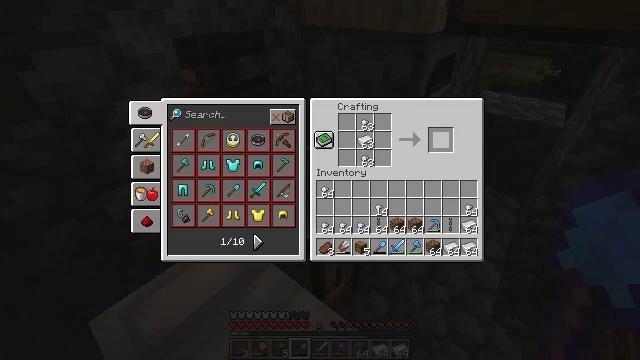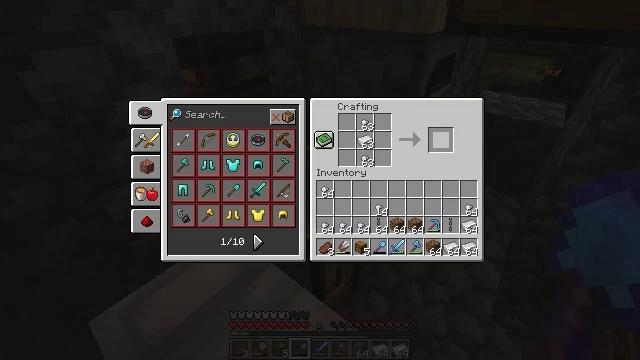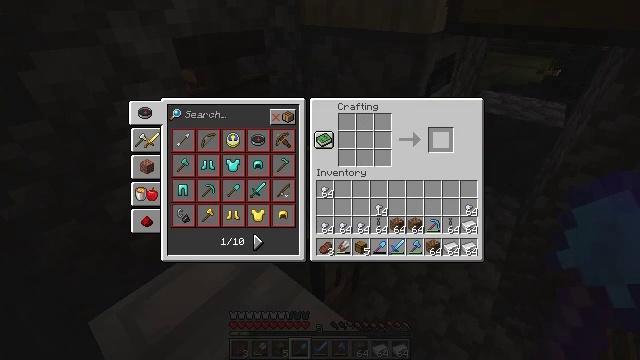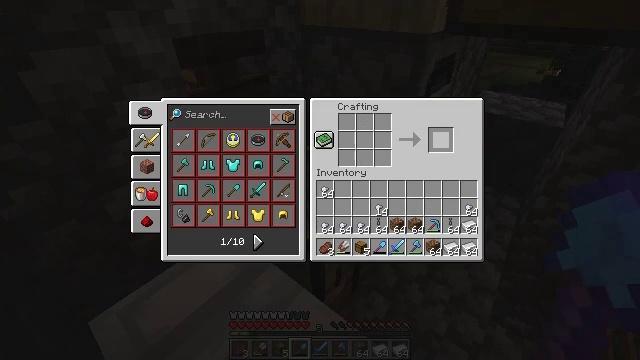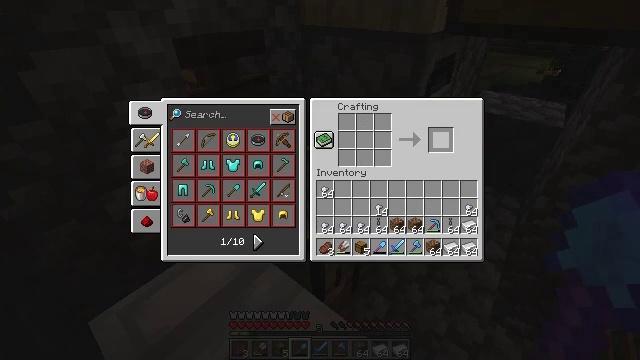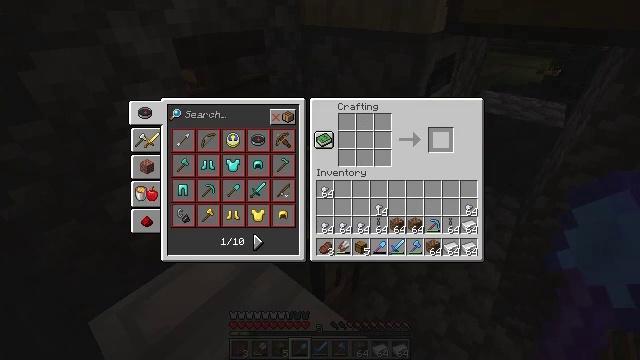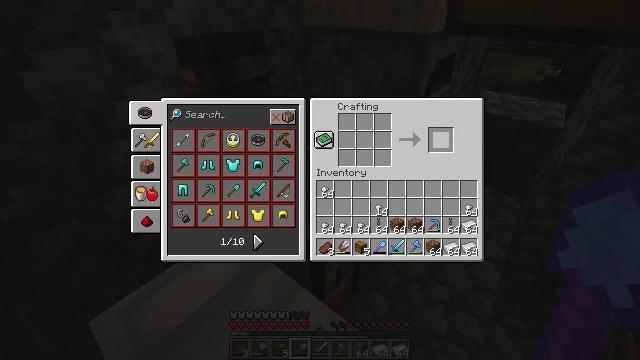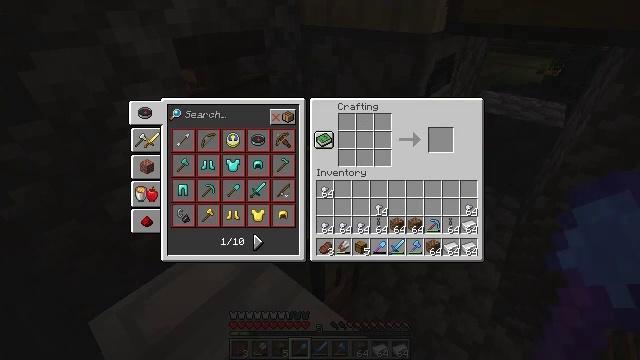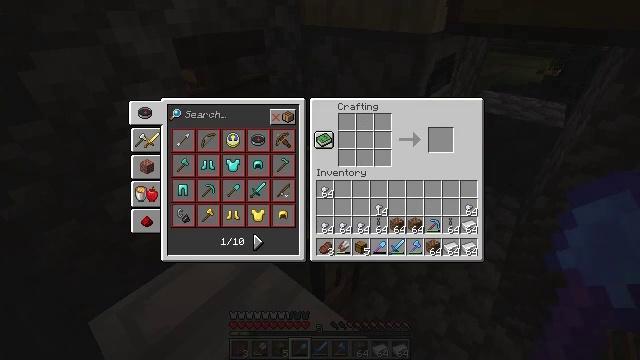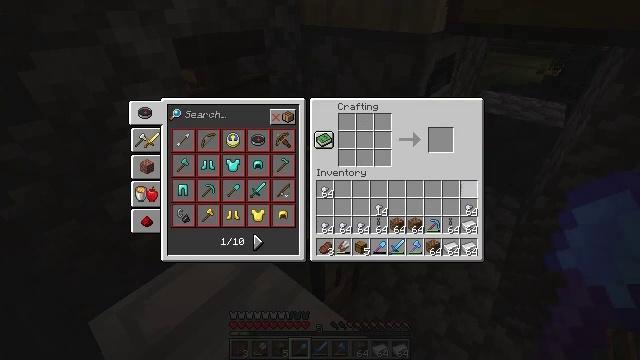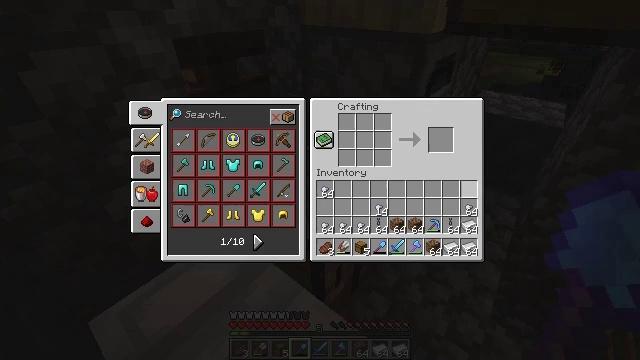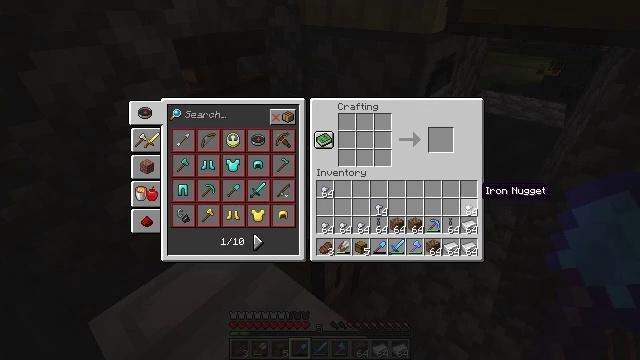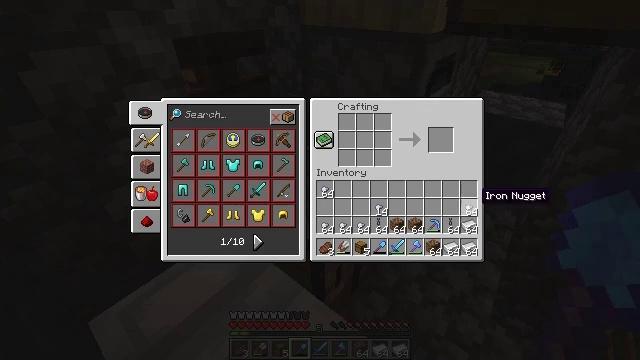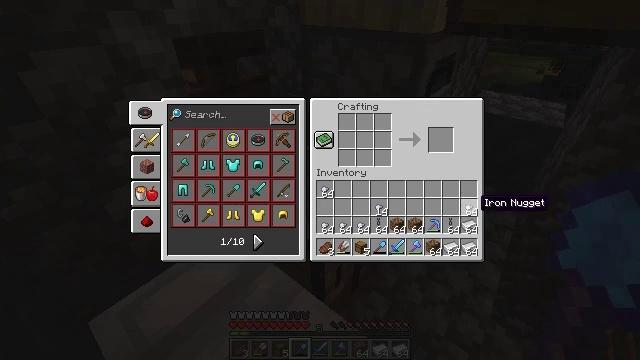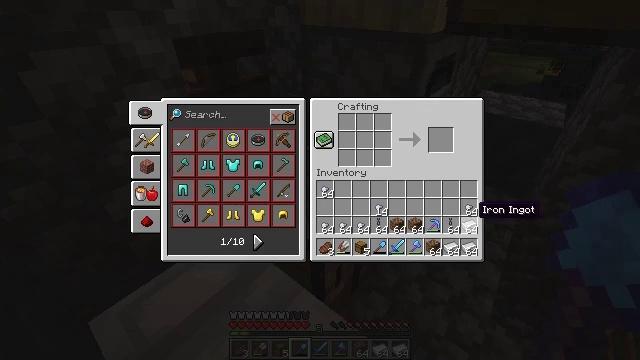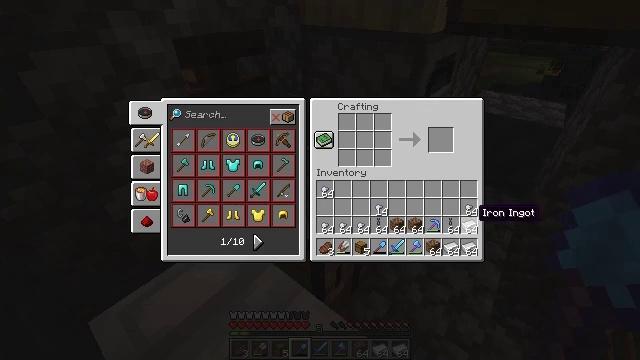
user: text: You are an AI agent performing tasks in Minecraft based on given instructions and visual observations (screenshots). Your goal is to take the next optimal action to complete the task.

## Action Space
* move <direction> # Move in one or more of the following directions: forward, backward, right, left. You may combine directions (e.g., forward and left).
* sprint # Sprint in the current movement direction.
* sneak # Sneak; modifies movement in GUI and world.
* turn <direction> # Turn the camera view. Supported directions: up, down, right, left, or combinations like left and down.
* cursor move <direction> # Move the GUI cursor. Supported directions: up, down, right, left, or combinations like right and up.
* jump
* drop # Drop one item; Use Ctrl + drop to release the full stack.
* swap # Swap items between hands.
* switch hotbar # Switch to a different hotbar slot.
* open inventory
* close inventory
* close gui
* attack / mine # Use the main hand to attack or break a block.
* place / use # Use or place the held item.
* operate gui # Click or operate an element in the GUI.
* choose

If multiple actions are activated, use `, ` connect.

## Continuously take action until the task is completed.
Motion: motion action
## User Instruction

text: Craft a chain with iron nuggets.
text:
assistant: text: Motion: sneak
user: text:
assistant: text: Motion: sneak
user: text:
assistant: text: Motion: sneak
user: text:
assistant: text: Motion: sneak
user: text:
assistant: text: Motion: sneak
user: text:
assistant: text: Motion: sneak
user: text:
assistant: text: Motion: sneak, cursor move right and down
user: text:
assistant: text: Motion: sneak, cursor move right and down
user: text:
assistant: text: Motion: sneak, cursor move down
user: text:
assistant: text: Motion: no_op
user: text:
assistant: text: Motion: no_op
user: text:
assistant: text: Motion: no_op
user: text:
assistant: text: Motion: no_op
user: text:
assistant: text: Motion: cursor move down
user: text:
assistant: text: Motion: no_op
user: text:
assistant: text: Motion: no_op
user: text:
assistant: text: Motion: no_op
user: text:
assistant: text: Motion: no_op
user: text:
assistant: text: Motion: no_op
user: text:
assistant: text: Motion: no_op
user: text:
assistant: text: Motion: no_op
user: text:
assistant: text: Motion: no_op
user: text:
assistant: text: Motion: no_op
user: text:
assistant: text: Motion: no_op
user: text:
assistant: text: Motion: operate gui
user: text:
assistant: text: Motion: operate gui
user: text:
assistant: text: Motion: cursor move left and up
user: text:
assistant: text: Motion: cursor move left and up
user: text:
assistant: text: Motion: cursor move left and up
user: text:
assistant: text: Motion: cursor move left